Question: so I've looked around the site and know there are questions like this, but so many of them are for fluid-width layouts and I cannot get the techniques to work with what I am doing.
I am just styling a form, and am having troubles with how the browser resizes. You can see the divs I am working with and my problem in the image below.

As you can see, below the '.col-1-3' div, as the browser resizes, there's a little space that shows up. I would like to match the height of the '.col-1-3' to that of it's parent, '.formInput'.
Does anyone know anyway to go about doing this? I don't care if it's a hack or some sort of Javascript/jQuery solution.
I'm sure you guys want some code, who wouldn't?
Here's some HTML for the first field and label on the form:
'''
<div class="formInput">
<div class="grid">
<div class="col-1-3 left">
<label>
<p class="right">AsQ a question <img src="{{ STATIC_URL }}rd/images/arrow_right_small.png" /></p>
</label>
</div><!-- .col-1-3 -->
<div class="col-2-3 right">
{{ form.name }} **Django code**
</div><!-- .col-2-3 -->
</div><!-- .grid -->
'''
Here's all of the necessary CSS for said field:
'''
.right { float: right: }
.left { float: left; }
.formInput {
border: 6px solid #A5C3D2;
display: block;
margin-bottom: 25px;
behavior: url('./scripts/border-radius.htc');
border-radius: 18px;
-moz-border-radius: 18px;
-webkit-border-radius: 18px;
}
.formInput .col-1-3 {
background: #006180;
color: #FDBA63;
text-align: right;
behavior: url('./scripts/border-radius.htc');
border-radius: 12px 0 0 12px;
-moz-border-radius: 12px 0 0 12px;
-webkit-border-radius: 12px 0 0 12px;
border-top-left-radius: 12px;
border-bottom-left-radius: 12px;
}
.formInput .col-1-3 label p { width: 220px; }
/* Grid */
*, *:after, *:before {
box-sizing: border-box;
-moz-box-sizing: border-box;
-webkit-box-sizing: border-box;
}
.grid:after {
clear: both;
content: "";
display: table;
}
/* Grid Gutters */
[class*='col-'] {
float: left;
padding-right: 20px;
}
[class*='col-']:last-of-type { padding-right: 0; }
.col-2-3 { width: 66.66%; }
.col-1-3 { width: 33.33%; }
'''
If you guys want to see a working example of my problem: <URL>
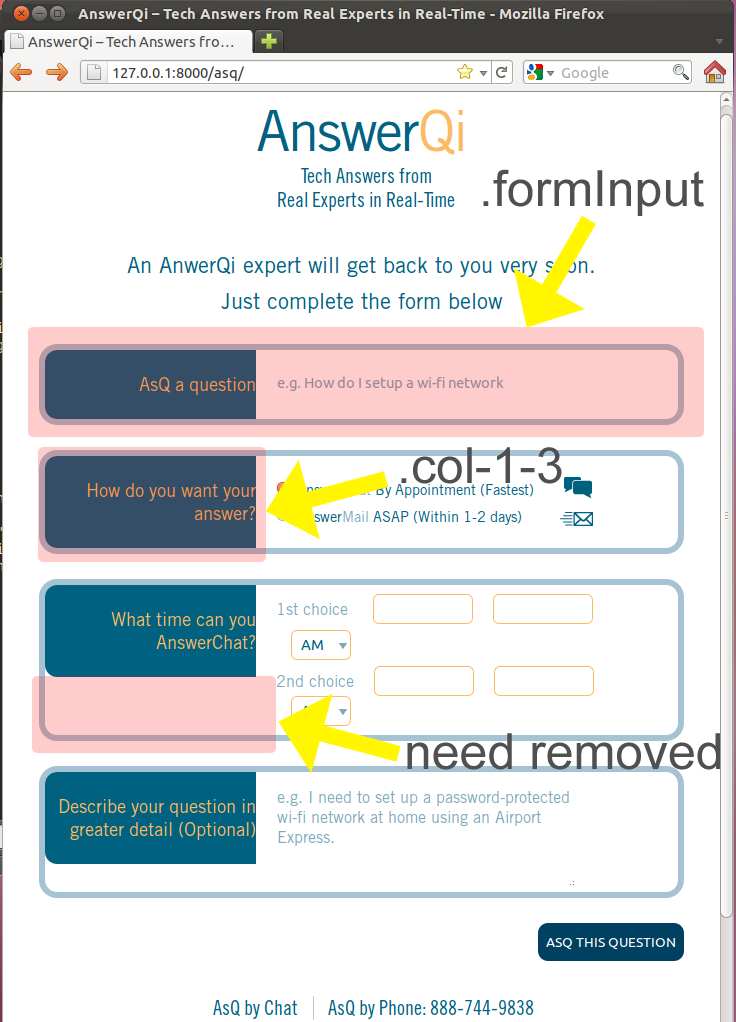
Answer: Add 'position:relative' to the parent element of '.col-1-3'.
Then give '.col-1-3' a 'position:absolute; height:100%;'
You'll want to make sure you apply a 'margin-left' to the right half.
See this example (based on the code you provided): <URL>